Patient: sex M, age 72
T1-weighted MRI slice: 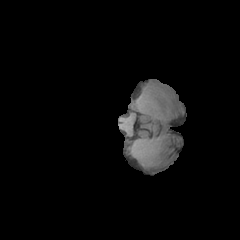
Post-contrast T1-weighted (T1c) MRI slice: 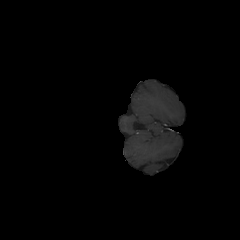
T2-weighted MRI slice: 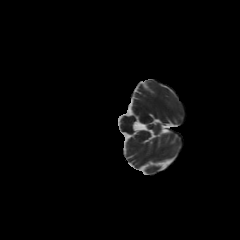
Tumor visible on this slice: no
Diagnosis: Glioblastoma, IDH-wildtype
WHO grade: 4